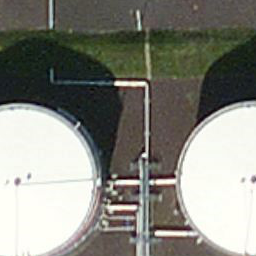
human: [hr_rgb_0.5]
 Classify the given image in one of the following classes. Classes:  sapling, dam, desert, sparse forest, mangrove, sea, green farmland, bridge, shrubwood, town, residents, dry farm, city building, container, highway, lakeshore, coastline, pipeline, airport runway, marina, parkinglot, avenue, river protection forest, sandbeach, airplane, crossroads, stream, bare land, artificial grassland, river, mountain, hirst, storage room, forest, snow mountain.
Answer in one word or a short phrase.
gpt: storage room